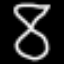
Label: hourglass